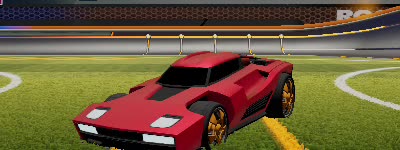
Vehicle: breakout